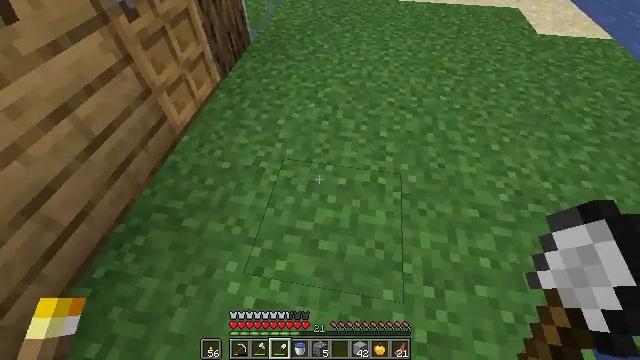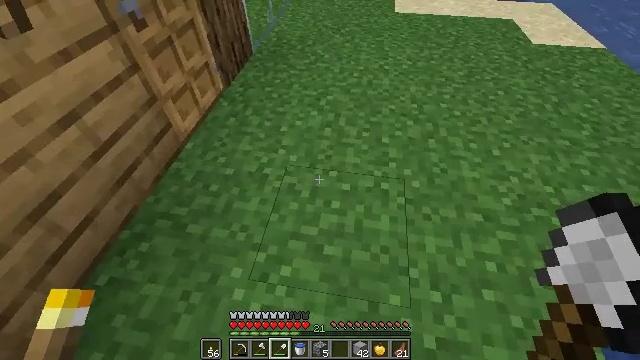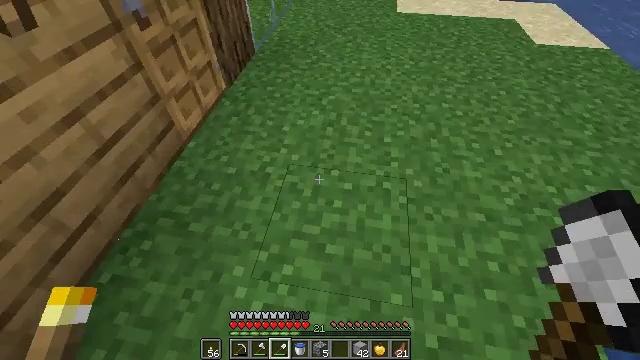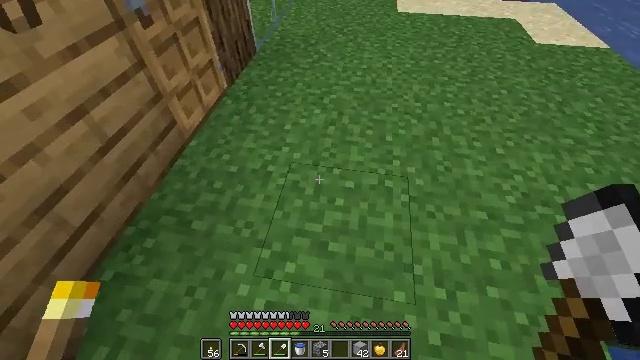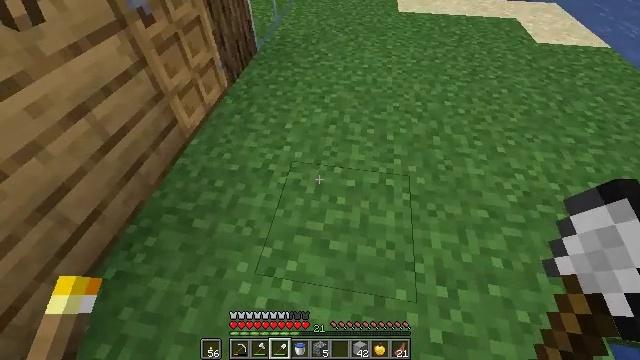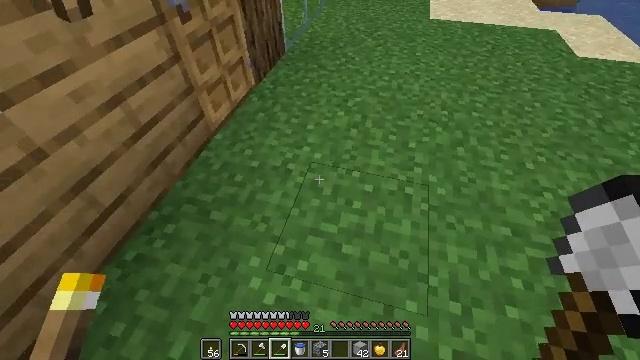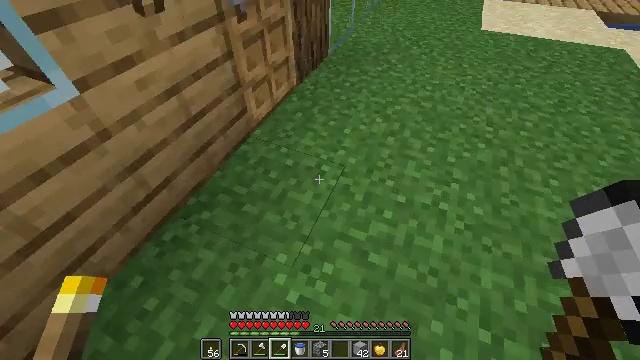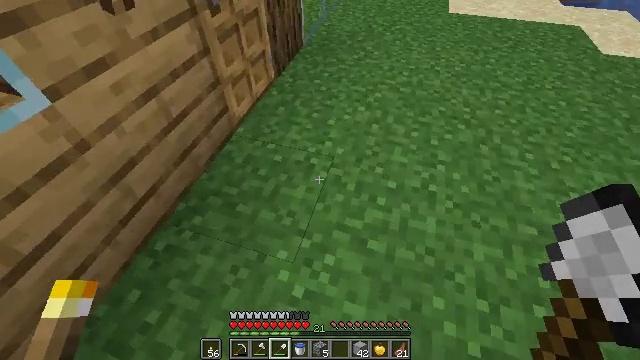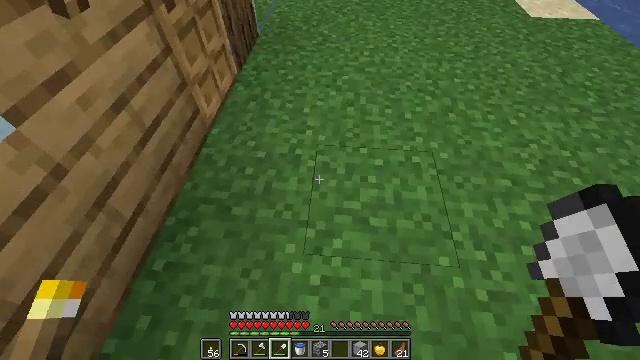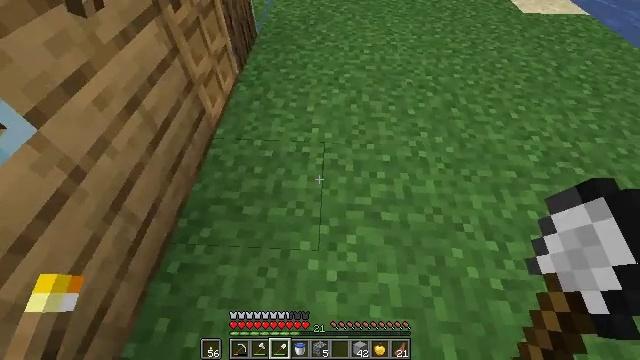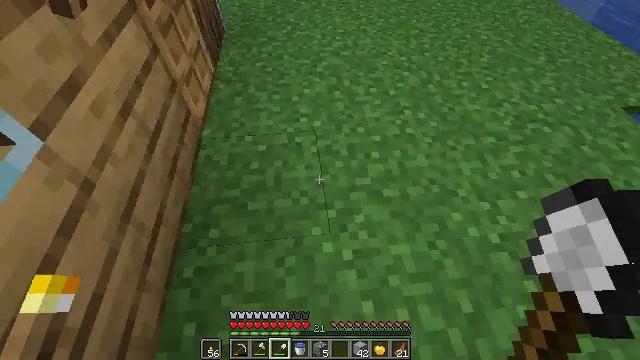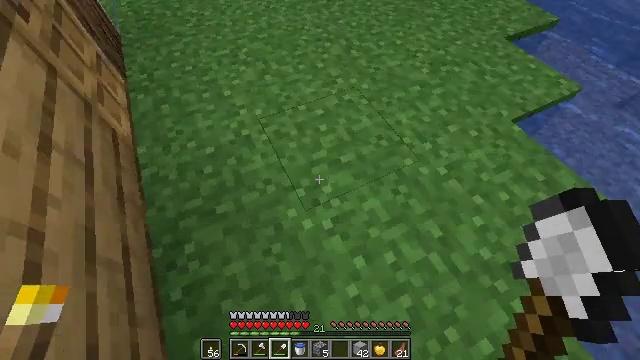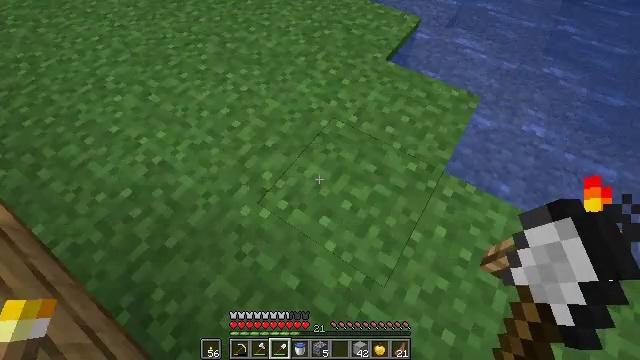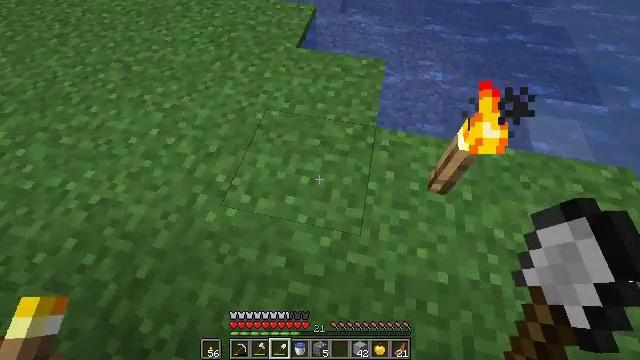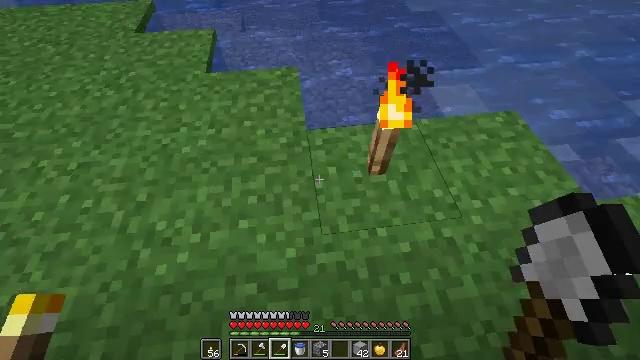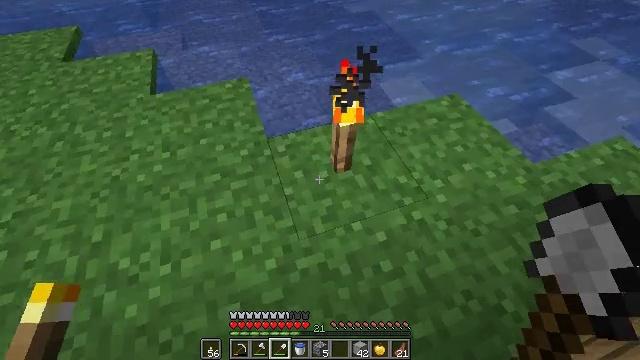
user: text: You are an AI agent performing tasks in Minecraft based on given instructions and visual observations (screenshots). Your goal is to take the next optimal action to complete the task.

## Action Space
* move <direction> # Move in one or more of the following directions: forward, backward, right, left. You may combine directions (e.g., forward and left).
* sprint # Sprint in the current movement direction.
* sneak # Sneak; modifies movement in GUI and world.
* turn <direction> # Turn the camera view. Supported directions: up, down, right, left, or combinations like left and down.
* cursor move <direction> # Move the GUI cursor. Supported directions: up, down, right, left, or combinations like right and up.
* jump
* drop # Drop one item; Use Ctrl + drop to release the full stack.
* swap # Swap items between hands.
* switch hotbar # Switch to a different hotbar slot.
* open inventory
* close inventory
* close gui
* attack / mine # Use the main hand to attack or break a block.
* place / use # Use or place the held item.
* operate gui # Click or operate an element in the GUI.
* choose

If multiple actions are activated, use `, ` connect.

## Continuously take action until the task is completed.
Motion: motion action
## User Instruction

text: Retrieve the torch.
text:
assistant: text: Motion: turn up
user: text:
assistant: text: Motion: no_op
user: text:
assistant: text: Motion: no_op
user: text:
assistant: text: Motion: no_op
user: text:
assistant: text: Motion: turn left
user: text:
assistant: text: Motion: move left, turn left
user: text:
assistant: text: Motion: move left, turn right and down
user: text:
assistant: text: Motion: move left, turn right and down
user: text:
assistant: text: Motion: move left, turn right
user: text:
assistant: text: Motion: move back and move left, turn right and down
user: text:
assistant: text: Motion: move back and move left, turn right and down
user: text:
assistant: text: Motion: move back and move left, turn right and down
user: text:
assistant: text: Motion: move back, turn right
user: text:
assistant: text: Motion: turn right and up
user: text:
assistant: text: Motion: turn right and up
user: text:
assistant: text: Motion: turn right and up
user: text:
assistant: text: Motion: turn right
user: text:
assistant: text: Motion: turn right
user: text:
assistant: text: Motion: turn right
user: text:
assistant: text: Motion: turn right
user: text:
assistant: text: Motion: turn right
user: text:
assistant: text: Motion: turn right
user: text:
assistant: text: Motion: move forward, turn right
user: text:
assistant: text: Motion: move forward, turn right and up
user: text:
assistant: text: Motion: move forward, turn right
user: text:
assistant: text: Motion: move forward, turn right
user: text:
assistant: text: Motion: turn right
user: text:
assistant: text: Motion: turn right and down
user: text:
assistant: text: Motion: turn right and down
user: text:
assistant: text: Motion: turn right and down